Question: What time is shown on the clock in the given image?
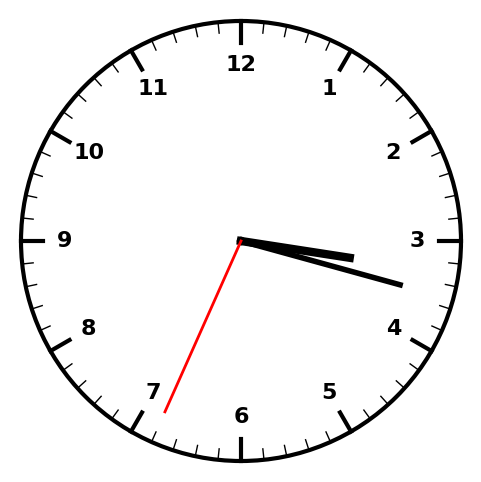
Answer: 03:17:34